Question: I will try to keep it as simple as possible. Let's assume we created the following, very simple GUI. It contains two buttons:

I created two static variables:
'''
public: static int counter = 0; // our output
public: static int action = 0; // info about action status
'''
After clicking the [START] button, the following code is triggered:
'''
private: System::Void start_btn_Click(System::Object^ sender, System::EventArgs^ e) {
// Change the action value so it is visible in the form
action = 1;
std::string str_value;
String^ managed_str_value;
for (int i = 0; i < <PHONE>; i++) {
// Update the counter:
counter = i;
// I want to break the loop and print the value of 'counter'
//in 'output_txt' textbox once I click the 'STOP' button
if (action == 0) {
// Conversion from int to managed string:
std::ostringstream str_streamer;
str_streamer << counter;
str_value = str_streamer.str();
managed_str_value = gcnew String(str_value.c_str());
// Print in the textbox:
this->output_txt->Text = managed_str_value;
// Finish the loop:
break;
}
}
}
'''
Then, after clicking button [STOP], I just set the value of action to 0 like this:
'''
private: System::Void stop_btn_Click(System::Object^ sender, System::EventArgs^ e) {
// On stop_btn click, I just switch action value to 0, which I expect
// to be noticed inside loop started by 'start_btn'
action = 0;
}
'''
I got used to such event handling in some projects written in LabVIEW, which worked like a charm, but here, clicking [START] button makes me wait for the end of processing this simple loop and freezes the GUI for the time of computation, which - as a result - gives me no chance to stop it in the middle of processing (which is necessary).
Another question (which I think is related th this problem) is: Why after moving the code printing the result to output_txt (like below) I can't see every new value updated in my textbox?
'''
private: System::Void start_btn_Click(System::Object^ sender, System::EventArgs^ e) {
// Change the action value so it is visible in the form
action = 1;
std::string str_value;
String^ managed_str_value;
for (int i = 0; i < <PHONE>; i++) {
// Update the counter:
counter = i;
// Now I try to print the result every time I switch the counter:
std::ostringstream str_streamer;
str_streamer << counter;
str_value = str_streamer.str();
managed_str_value = gcnew String(str_value.c_str());
this->output_txt->Text = managed_str_value;
// I want to break the loop once I click the 'STOP' button
if (action == 0) {
// Finish the loop:
break;
}
}
}
'''
Note: The overall problem is much more complex, but this example is just as simple as it can be to keep the essence of the case. Any help would be greatly appreciated.
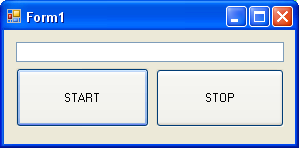
Answer: Ok, after some research I used BackgroundWorker (available in Windows Forms tools list). Now it works like a charm. I post my solution to the problem so the others might benefit from it.
BackgroundWorker has three events defined:
'''
// Background Worker
// What is being processed
private: System::Void backgroundWorker1_DoWork(System::Object^ sender, System::ComponentModel::DoWorkEventArgs^ e) {
for (int i = counter; i < <PHONE>; i++) {
// Sleep to prevent stack overflow (I think)
System::Threading::Thread::Sleep(10);
// Update the counter:
counter = i;
// Reporting progress:
backgroundWorker1->ReportProgress(counter);
// This happens when we trigger cancellation of work
// for Background Worker
if (backgroundWorker1->CancellationPending) {
e->Cancel = true;
backgroundWorker1->ReportProgress(0);
return;
}
}
// Final result
e->Result = counter;
}
// How do we report progress
private: System::Void backgroundWorker1_ProgressChanged(System::Object^ sender, System::ComponentModel::ProgressChangedEventArgs^ e) {
// Conversion from int to managed string:
std::ostringstream str_streamer;
str_streamer << e->ProgressPercentage;
std::string str_value = str_streamer.str();
String^ managed_str_value = gcnew String(str_value.c_str());
// Display current status
this->output_txt->Text = managed_str_value;
}
// What happens after work is done
private: System::Void backgroundWorker1_RunWorkerCompleted(System::Object^ sender, System::ComponentModel::RunWorkerCompletedEventArgs^ e) {
if (e->Cancelled) {
// Conversion from int to managed string
std::ostringstream str_streamer;
str_streamer << counter;
std::string str_value = str_streamer.str();
String^ managed_str_value = gcnew String(str_value.c_str());
// Print current value
this->output_txt->Text = managed_str_value;
}
else {
this->output_txt->Text = e->Result->ToString();
}
}
'''
Here is what I do when I click my two buttons (Start / Stop):
'''
// START button
private: System::Void start_btn_Click(System::Object^ sender, System::EventArgs^ e) {
if (!backgroundWorker1->IsBusy) {
// Start the execution asynchronously
backgroundWorker1->RunWorkerAsync();
}
else {
this->output_txt->Text = "Busy processing, please wait";
}
}
// STOP button
private: System::Void stop_btn_Click(System::Object^ sender, System::EventArgs^ e) {
if (backgroundWorker1->IsBusy) {
// Cancel work in progress
backgroundWorker1->CancelAsync();
}
else {
this->output_txt->Text = "No operation in progress";
}
}
'''
Hope this will be helpful for the others. If anything seems not optimized (especially thread sleep), I would appreciate any tips or comments you have in mind after reading the code.